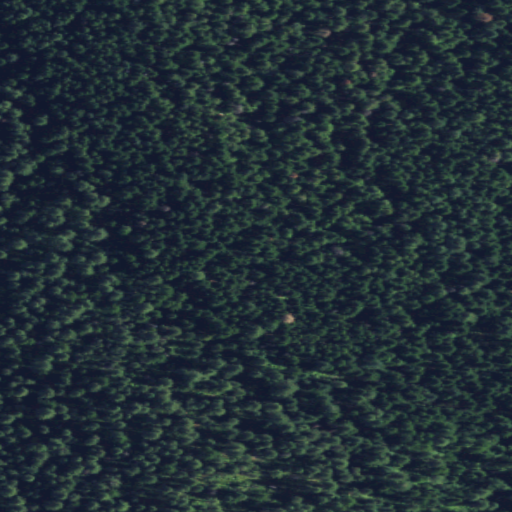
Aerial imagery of mountain in Washington named Power Peak containing only evergreen forest